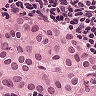
Metastatic tissue present: yes